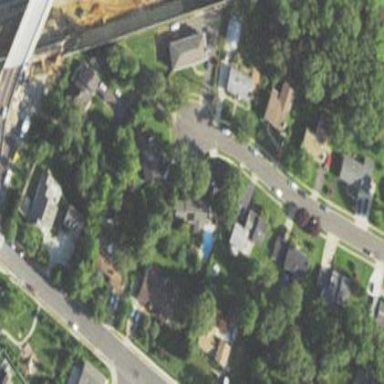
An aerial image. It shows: This residential area consists of single-family homes.